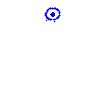
Particle: kaon